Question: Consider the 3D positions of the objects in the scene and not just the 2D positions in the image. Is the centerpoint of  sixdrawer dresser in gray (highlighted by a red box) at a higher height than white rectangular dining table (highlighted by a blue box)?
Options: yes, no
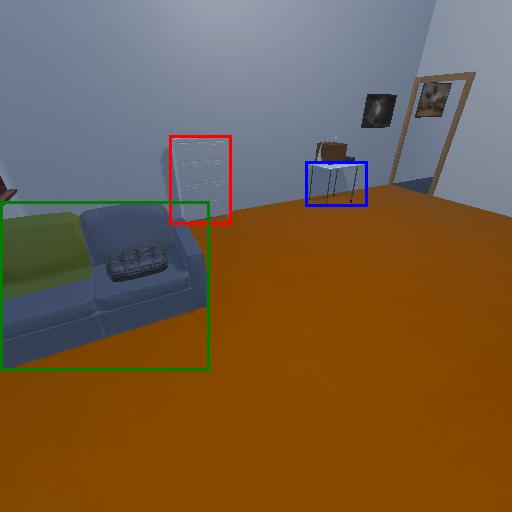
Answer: yes